Question: I'm using dynamic linq to build a where clause for a moderately complex search, and I've run into a problem with dates.
I want the user to be able to filter on the "date created" searching for anything either before that date, on that date, or after that date.
I found <URL>
I tried using 'DateTime.Compare' as well but that didn't work, nor did trying to compare DateTime.Date'.
Is there any way I can accomplish this short of using T-SQL directly?
EDIT: with '"(created.Date == @0.Date)"'

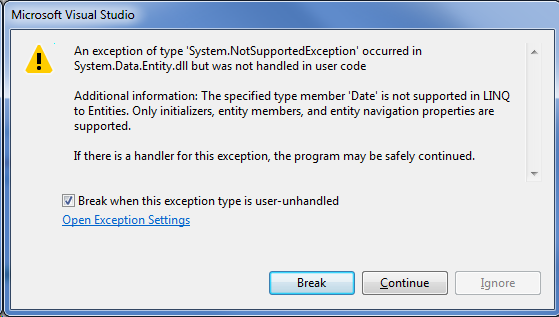
Answer: I ended up using my existing code for "On" comparisons, and just doing a strict '>' or '<' for before and after as Corak suggested.
'''
if (Comparison == ComparisonType.Equals) {
return string.Format("({0}.Year {2} @{1}.Year && {0}.Month {2} @{1}.Month && {0}.Day {2} @{1}.Day)", FieldName, index, ComparisonType.Equals.Evaluate()); //workaround for "exactly equals date"
} else if (Comparison == ComparisonType.Less_Than) {
Value = ((DateTime)Value).Minimize(); //set the time values of the date to the minimums (00:00:00 000)
} else if (Comparison == ComparisonType.Greater_Than) {
Value = ((DateTime)Value).Maximize(); //set the time values of the date to the maximums (23:59:59 999)
}
return string.Format("({0} {1} @{2})", FieldName, Comparison.Evaluate(), index);
'''